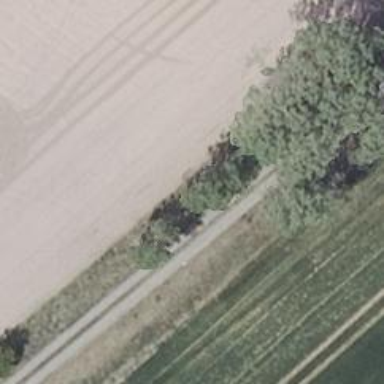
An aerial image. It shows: Row of deciduous broadleaved trees.